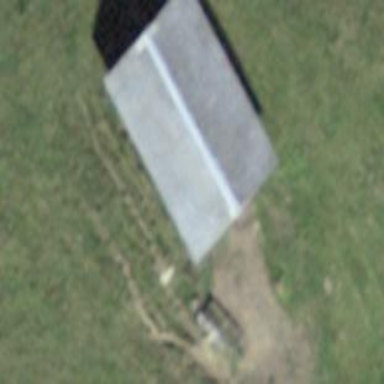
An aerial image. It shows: Farm auxiliary building.